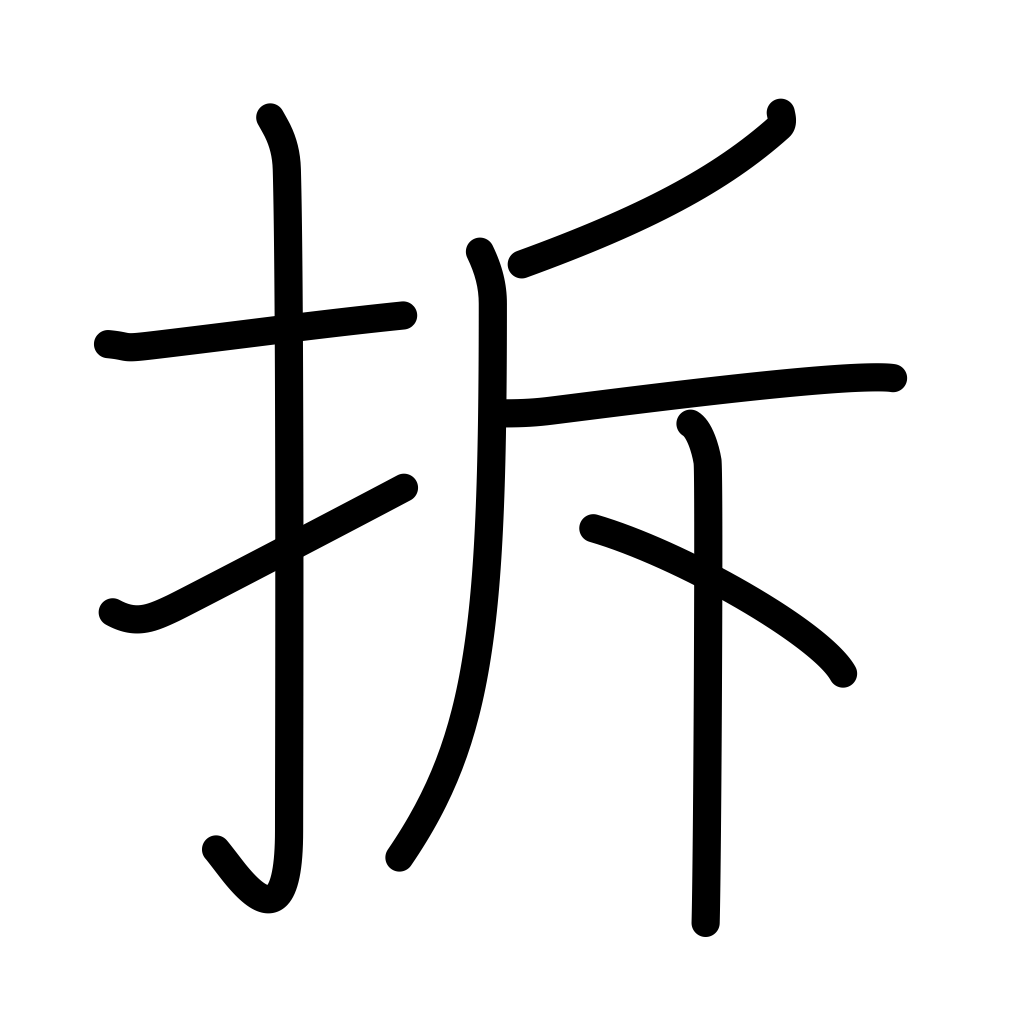
Meaning: to split apart, to break up, to open